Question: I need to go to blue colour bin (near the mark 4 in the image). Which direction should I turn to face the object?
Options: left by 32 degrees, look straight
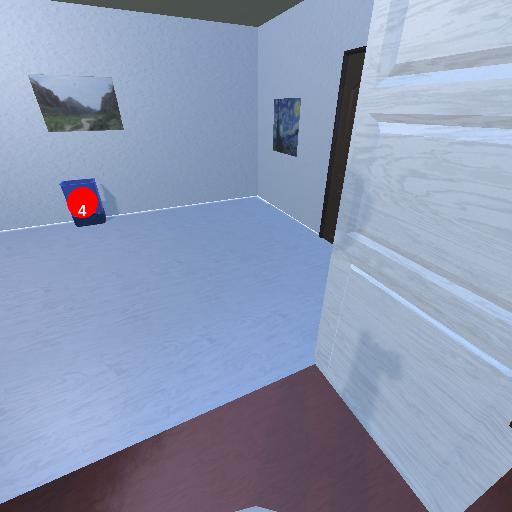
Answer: left by 32 degrees